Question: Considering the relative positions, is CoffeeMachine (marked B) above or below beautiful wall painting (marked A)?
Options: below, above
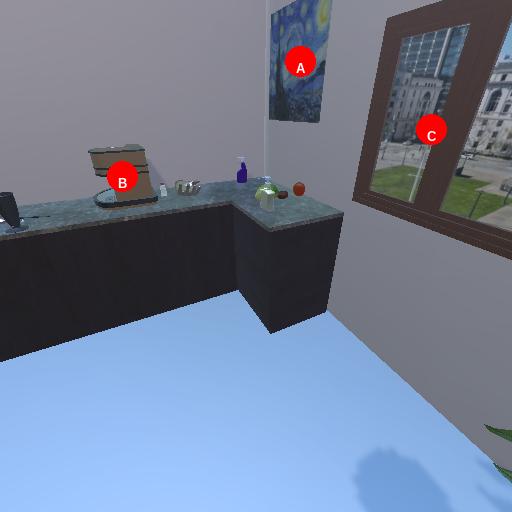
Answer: below